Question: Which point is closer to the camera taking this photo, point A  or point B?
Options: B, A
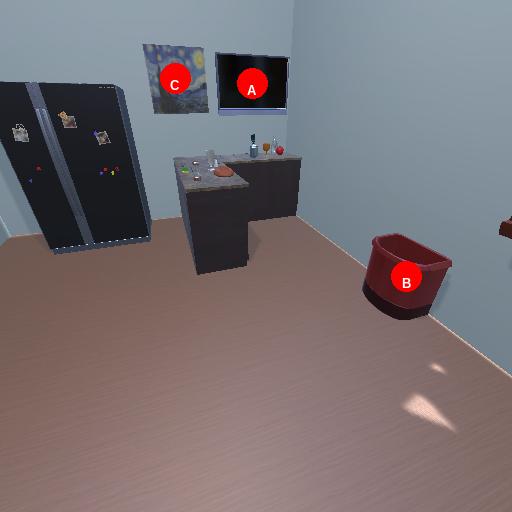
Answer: B